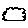
Label: cloud